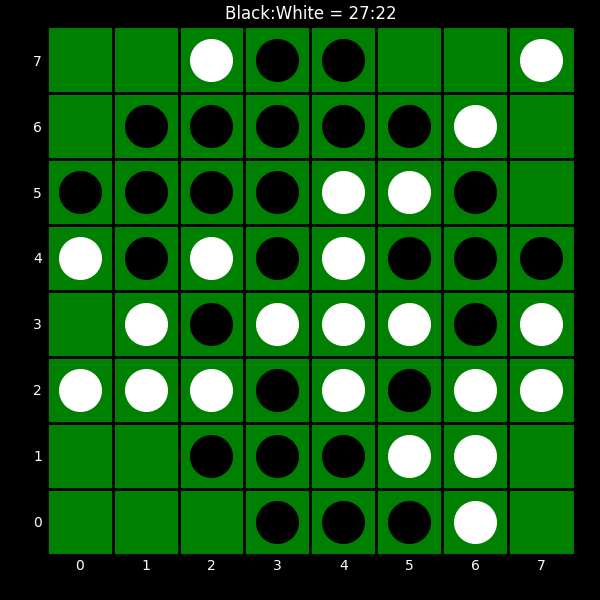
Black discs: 27
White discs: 22